Question: i used a program to detect square in an image. that is working well with the image that i download from the internet. but what should i do is detect squares of the image which is taken from a camera. first of all i extracted images from video and then i try to detect square from those set of images but the code is not working for those extracted images(but that is working well with other images ). what should i do to complete that task?
'''
#ifdef _CH_
#pragma package <opencv>
#endif
#define CV_NO_BACKWARD_COMPATIBILITY
#include <opencv2/opencv.hpp>
#include "stdafx.h"
#include "cv.h"
#include "highgui.h"
#include <stdio.h>
#include <math.h>
#include <string.h>
int thresh = 50;
IplImage* img = 0;
IplImage* img0 = 0;
CvMemStorage* storage = 0;
//const char* wndname = "Square Detection Demo";
// helper function:
// finds a cosine of angle between vectors
// from pt0->pt1 and from pt0->pt2
double angle( CvPoint* pt1, CvPoint* pt2, CvPoint* pt0 )
{
double dx1 = pt1->x - pt0->x;
double dy1 = pt1->y - pt0->y;
double dx2 = pt2->x - pt0->x;
double dy2 = pt2->y - pt0->y;
return (dx1*dx2 + dy1*dy2)/sqrt((dx1*dx1 + dy1*dy1)*(dx2*dx2 + dy2*dy2) + 1e-10);
}
// returns sequence of squares detected on the image.
// the sequence is stored in the specified memory storage
CvSeq* findSquares4( IplImage* img, CvMemStorage* storage )
{
CvSeq* contours;
int i, c, l, N = 11;
CvSize sz = cvSize( img->width & -2, img->height & -2 );
IplImage* timg = cvCloneImage( img ); // make a copy of input image
IplImage* gray = cvCreateImage( sz, 8, 1 );
IplImage* pyr = cvCreateImage( cvSize(sz.width/2, sz.height/2), 8, 3 );
IplImage* tgray;
CvSeq* result;
double s, t;
// create empty sequence that will contain points -
// 4 points per square (the square's vertices)
CvSeq* squares = cvCreateSeq( 0, sizeof(CvSeq), sizeof(CvPoint), storage );
// select the maximum ROI in the image
// with the width and height divisible by 2
cvSetImageROI( timg, cvRect( 0, 0, sz.width, sz.height ));
// down-scale and upscale the image to filter out the noise
cvPyrDown( timg, pyr, 7 );
cvPyrUp( pyr, timg, 7 );
tgray = cvCreateImage( sz, 8, 1 );
// find squares in every color plane of the image
for( c = 0; c < 3; c++ )
{
// extract the c-th color plane
cvSetImageCOI( timg, c+1 );
cvCopy( timg, tgray, 0 );
// try several threshold levels
for( l = 0; l < N; l++ )
{
// hack: use Canny instead of zero threshold level.
// Canny helps to catch squares with gradient shading
if( l == 0 )
{
// apply Canny. Take the upper threshold from slider
// and set the lower to 0 (which forces edges merging)
cvCanny( tgray, gray, 0, thresh, 5 );
// dilate canny output to remove potential
// holes between edge segments
cvDilate( gray, gray, 0, 1 );
}
else
{
// apply threshold if l!=0:
// tgray(x,y) = gray(x,y) < (l+1)*255/N ? 255 : 0
cvThreshold( tgray, gray, (l+1)*255/N, 255, CV_THRESH_BINARY );
}
// find contours and store them all as a list
cvFindContours( gray, storage, &contours, sizeof(CvContour),
CV_RETR_LIST, CV_CHAIN_APPROX_SIMPLE, cvPoint(0,0) );
// test each contour
while( contours )
{
// approximate contour with accuracy proportional
// to the contour perimeter
result = cvApproxPoly( contours, sizeof(CvContour), storage,
CV_POLY_APPROX_DP, cvContourPerimeter(contours)*0.02, 0 );
// square contours should have 4 vertices after approximation
// relatively large area (to filter out noisy contours)
// and be convex.
// Note: absolute value of an area is used because
// area may be positive or negative - in accordance with the
// contour orientation
if( result->total == 4 &&
cvContourArea(result,CV_WHOLE_SEQ,0) > 1000 &&
cvCheckContourConvexity(result) )
{
s = 0;
for( i = 0; i < 5; i++ )
{
// find minimum angle between joint
// edges (maximum of cosine)
if( i >= 2 )
{
t = fabs(angle(
(CvPoint*)cvGetSeqElem( result, i ),
(CvPoint*)cvGetSeqElem( result, i-2 ),
(CvPoint*)cvGetSeqElem( result, i-1 )));
s = s > t ? s : t;
}
}
// if cosines of all angles are small
// (all angles are ~90 degree) then write quandrange
// vertices to resultant sequence
if( s < 0.3 )
for( i = 0; i < 4; i++ )
cvSeqPush( squares,
(CvPoint*)cvGetSeqElem( result, i ));
}
// take the next contour
contours = contours->h_next;
}
}
}
// release all the temporary images
cvReleaseImage( &gray );
cvReleaseImage( &pyr );
cvReleaseImage( &tgray );
cvReleaseImage( &timg );
return squares;
}
// the function draws all the squares in the image
void drawSquares( IplImage* img, CvSeq* squares )
{
CvSeqReader reader;
IplImage* cpy = cvCloneImage( img );
int i;
// initialize reader of the sequence
cvStartReadSeq( squares, &reader, 0 );
// read 4 sequence elements at a time (all vertices of a square)
for( i = 0; i < squares->total; i += 4 )
{
CvPoint pt[4], *rect = pt;
int count = 4;
// read 4 vertices
CV_READ_SEQ_ELEM( pt[0], reader );
CV_READ_SEQ_ELEM( pt[1], reader );
CV_READ_SEQ_ELEM( pt[2], reader );
CV_READ_SEQ_ELEM( pt[3], reader );
// draw the square as a closed polyline
cvPolyLine( cpy, &rect, &count, 1, 1, CV_RGB(0,255,0), 3, CV_AA, 0 );
}
// show the resultant image
cvShowImage( "Square Detection Demo", cpy );
cvReleaseImage( &cpy );
}
//char* names[] = { "pic1.png", "pic2.png", "pic3.png",
// "pic4.png", "pic5.png", "pic6.png", 0 };
int main(int argc, char** argv)
{
int i, c;
// create memory storage that will contain all the dynamic data
storage = cvCreateMemStorage(0);
//for( i = 0; names[i] != 0; i++ )
//{
// // load i-th image
// img0 = cvLoadImage( names[i], 1 );
// if( !img0 )
// {
// printf("Couldn't load %s
", names[i] );
// continue;
// }
img0 = cvLoadImage("frame_21.jpg");
img = cvCloneImage( img0 );
// create window and a trackbar (slider) with parent "image" and set callback
// (the slider regulates upper threshold, passed to Canny edge detector)
// cvNamedWindow( "qq");
// find and draw the squares
drawSquares( img, findSquares4( img, storage ) );
// wait for key.
// Also the function cvWaitKey takes care of event processing
c = cvWaitKey(0);
// release both images
cvReleaseImage( &img );
cvReleaseImage( &img0 );
// clear memory storage - reset free space position
cvClearMemStorage( storage );
/*if( (char)c == 27 )
break;*/
/* }*/
// cvDestroyWindow( "qq" );
return 0;
}
'''
This is the sample image that extracted from video ----->
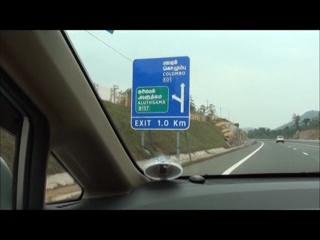
Answer: I tested the code on different images it is working fine for all images,there is a if condition is the findsuqares4 function
'''
if( result->total == 4 &&
cvContourArea(result,CV_WHOLE_SEQ,0) > 10000 &&
cvCheckContourConvexity(result) )
'''
The 10000 is the threshold for squares to be detected. I mean squares having area more than 10000 are detected rest all will be discarded. SO you need to change the threshold according to your requirement. I uploaded a result with threshold 100. See the result.